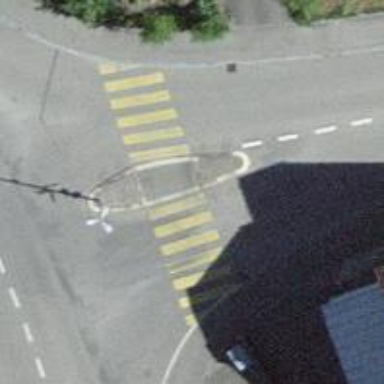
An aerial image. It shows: Uncontrolled zebra crossing with central island. The crossing is marked with zebra stripes.